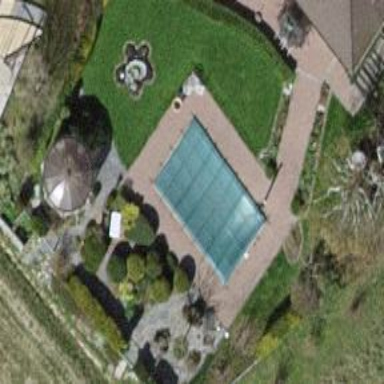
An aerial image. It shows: Swimming pool located in leisure land.